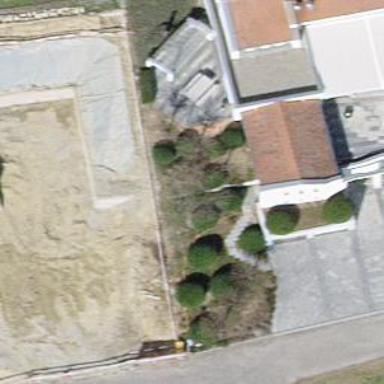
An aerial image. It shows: Shrub in its natural environment.